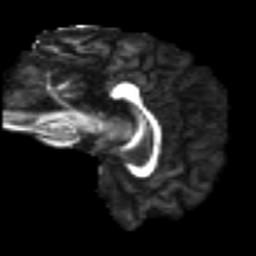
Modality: FA
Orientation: sagittal
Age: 33
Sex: female
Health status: ill
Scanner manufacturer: siemens
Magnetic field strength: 3 T
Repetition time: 6.5 s
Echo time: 0.062 s